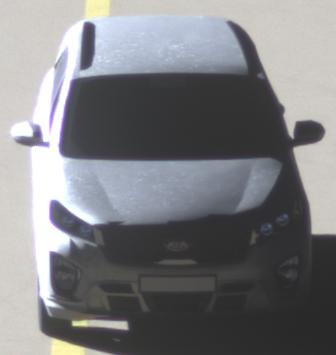
Make: KIA
Model: Sorento 2.2 CRDi
Detailed model: Sorento (UM)
Model produced from: 2015/03
Model produced until: 2017/10
Doors: 5
Color: white
Road condition: dry road
Daytime: morning or afternoon
Contrast: high contrast